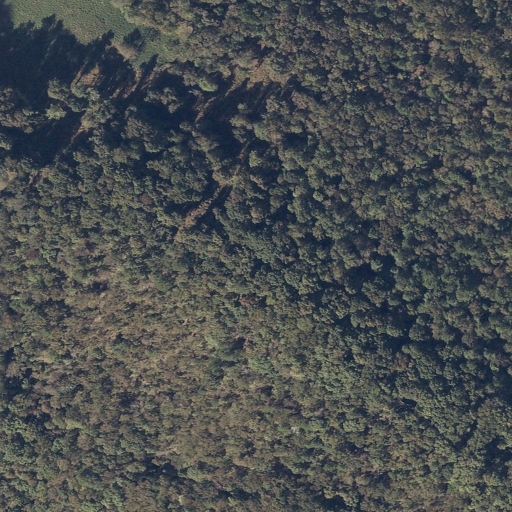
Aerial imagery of mountain in Alabama named Jones Mountain containing deciduous forest, pasture, and mixed forest